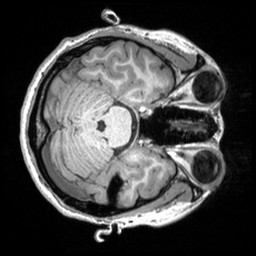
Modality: T1w
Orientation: axial
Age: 21
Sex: female
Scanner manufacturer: siemens
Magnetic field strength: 3 T
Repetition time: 2.53 s
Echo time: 0.00298 s